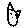
Label: cat